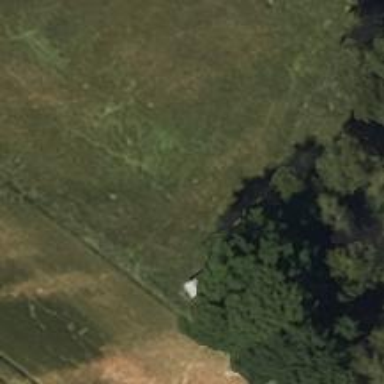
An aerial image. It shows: Path covered with grass.